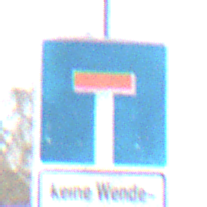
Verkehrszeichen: Sackgasse
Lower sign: HinweisGeaenderteVorfahrtVerkehrsfuehrungVerkehrsregelung3
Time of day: MorningAfternoon
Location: Outdoor (Suburban)
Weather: PartlyCloudy
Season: NotSpecified
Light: Natural